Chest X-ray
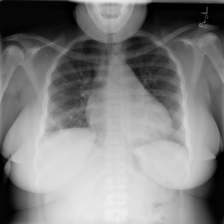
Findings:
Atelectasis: negative
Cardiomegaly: positive
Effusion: positive
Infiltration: negative
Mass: negative
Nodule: negative
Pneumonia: negative
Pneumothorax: negative
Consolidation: negative
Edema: negative
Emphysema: negative
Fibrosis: negative
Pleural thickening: negative
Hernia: negative